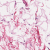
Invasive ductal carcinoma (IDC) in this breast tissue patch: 0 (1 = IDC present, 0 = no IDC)